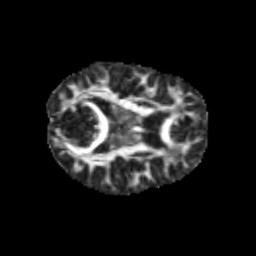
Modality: FA
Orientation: axial
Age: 11
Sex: female
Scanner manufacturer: siemens
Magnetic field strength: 3 T
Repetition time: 3.8 s
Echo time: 0.07 s